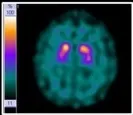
Neuroimaging findings in the reported case. (D) Dopamine transporter-single, photon emission computed tomography was informed of the normal density ofpresynaptic dopaminergic uptakers. Some irregularities in the morphology of basal ganglia and increase of cortical uptake can be noted.
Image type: radiology (spect)